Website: home-depot
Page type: payment
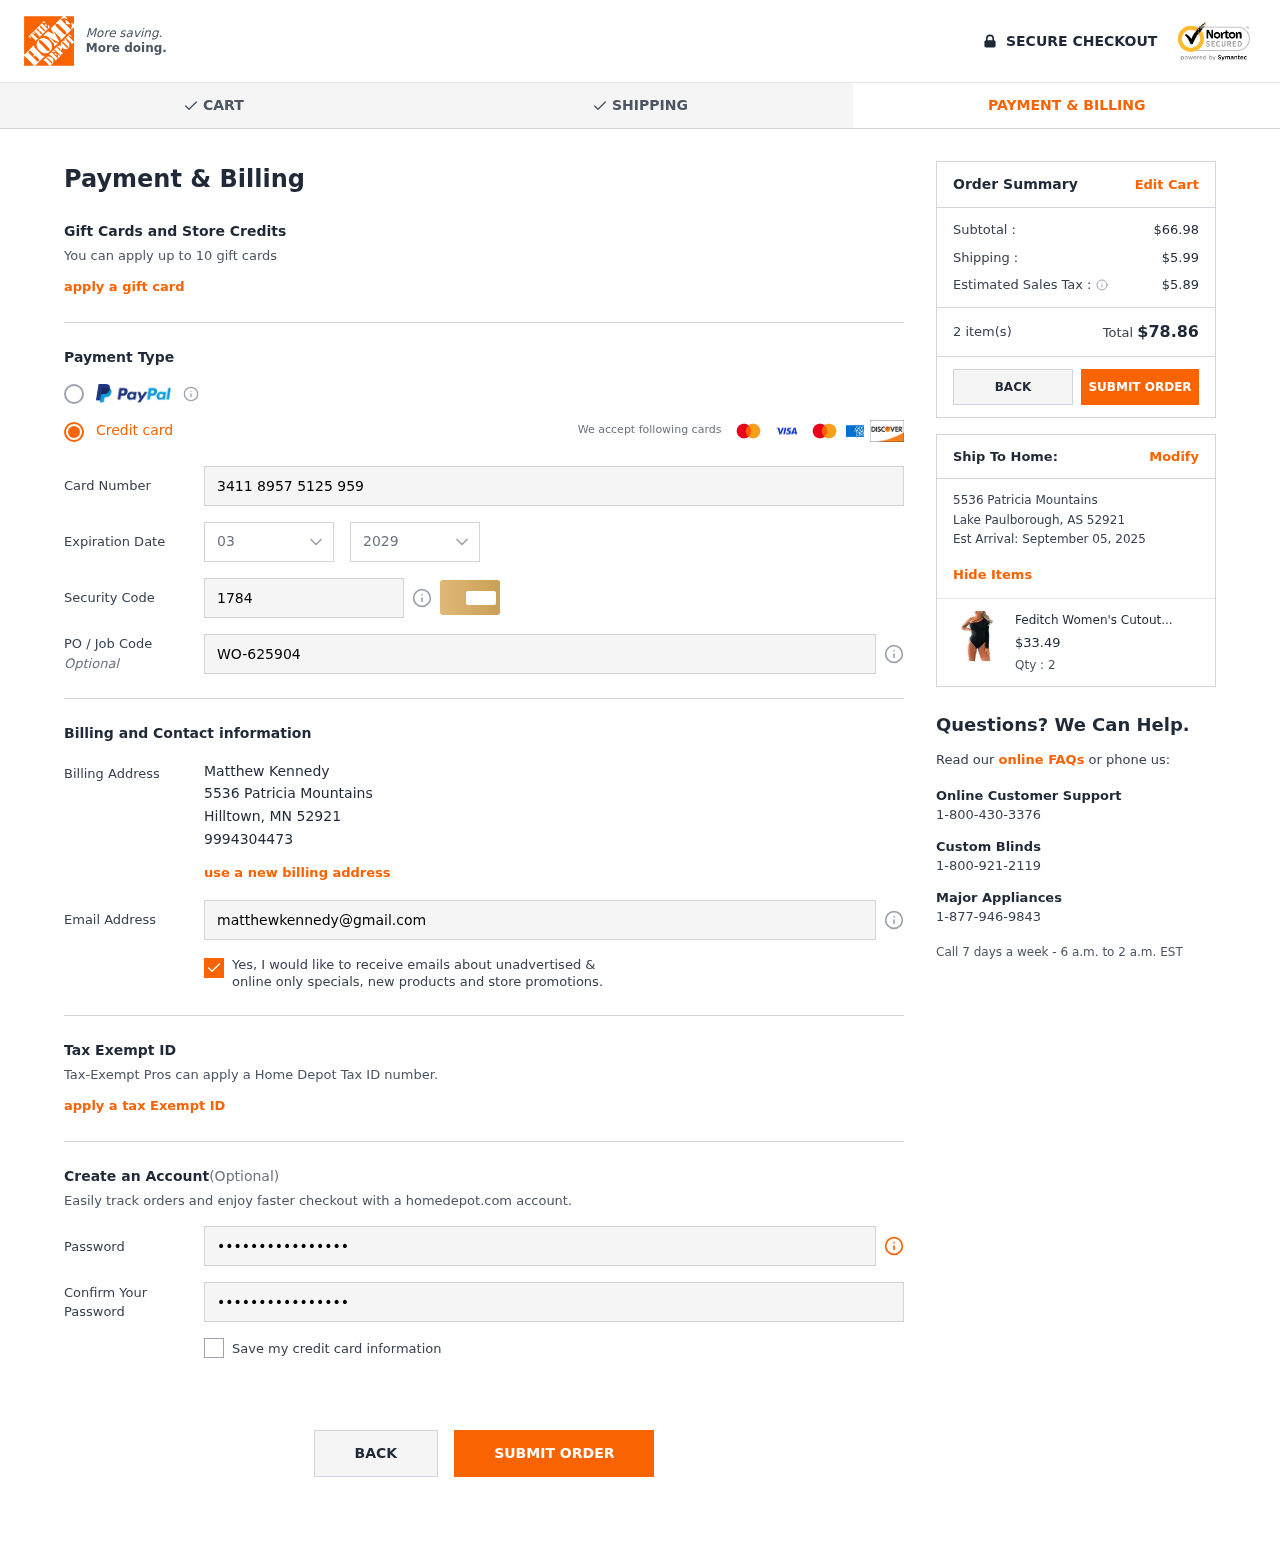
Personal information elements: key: PII_CARD_CVV
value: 1784
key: PII_CARD_EXPIRY_MONTH
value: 03
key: PII_CARD_EXPIRY_YEAR
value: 29
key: PII_CARD_NUMBER
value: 3411 8957 5125 959
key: PII_CITY
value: Hilltown
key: PII_CITY2
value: Lake Paulborough
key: PII_EMAIL
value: matthewkennedy@gmail.com
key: PII_FULLNAME
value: Matthew Kennedy
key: PII_JOB_CODE
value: WO-625904
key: PII_PHONE
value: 9994304473
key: PII_POSTCODE
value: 52921
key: PII_POSTCODE2
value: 52921
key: PII_STATE_ABBR
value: MN
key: PII_STATE_ABBR2
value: AS
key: PII_STREET
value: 5536 Patricia Mountains
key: PII_STREET2
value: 5536 Patricia Mountains
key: PII_POSTCODE_FULL
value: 52921
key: PII_POSTCODE_NUMERIC
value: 52921
Product elements: key: PRODUCT1_NAME
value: Feditch Women's Cutout Slim Fit One Shoulder Long Sleeve Bottoming Shirt Bodysuit Black Small
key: PRODUCT1_PRICE
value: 33.49
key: PRODUCT1_QUANTITY
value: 2
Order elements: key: ORDER_SUBTOTAL
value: $66.98
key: ORDER_SHIPPING_COST
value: $5.99
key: ORDER_TAX
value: $5.89
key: ORDER_NUM_ITEMS
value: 2 item(s)
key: ORDER_TOTAL
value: $78.86
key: ORDER_DELIVERY_DATE
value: September 05, 2025